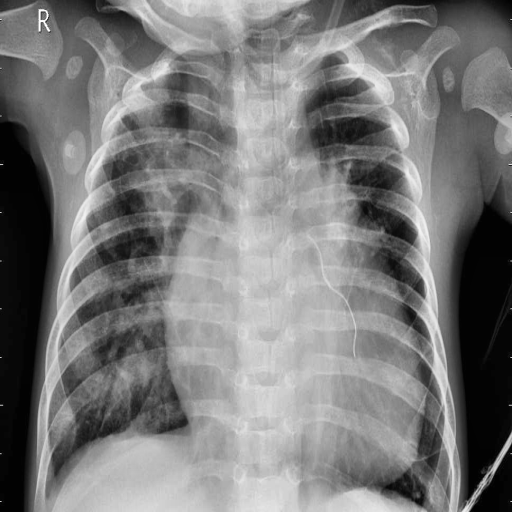
Finding: PNEUMONIA